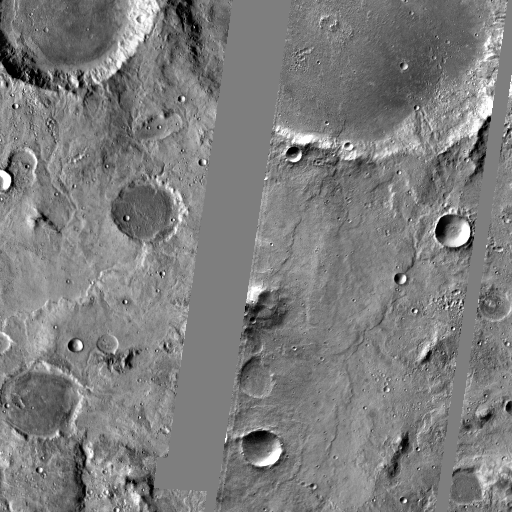
Crater classes present: Background, Other, Layered, Buried, Secondary